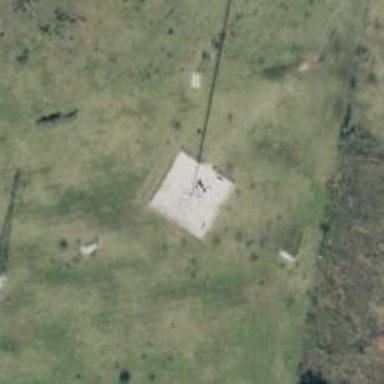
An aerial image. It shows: Communication mast tower.